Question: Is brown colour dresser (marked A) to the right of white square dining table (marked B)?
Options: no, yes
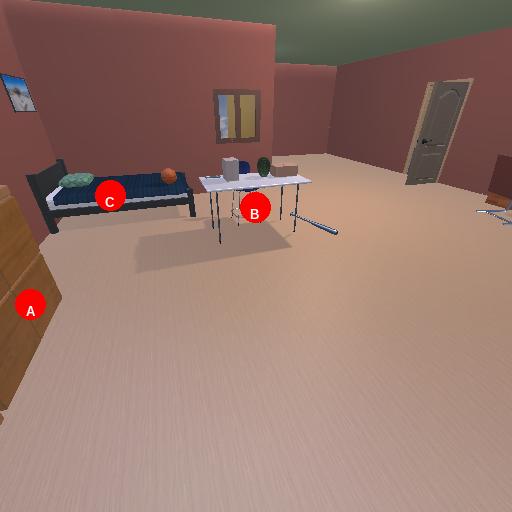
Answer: no